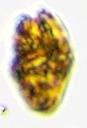
Label: Akashiwo